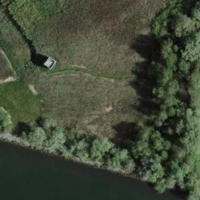
EUNIS habitat code: 16
Species observed at this site:
Corvus corone
Alcedo atthis
Bucephala clangula
Aegithalos caudatus
Spinus spinus
Ardea purpurea
Larus michahellis
Cygnus olor
Ardea alba
Erithacus rubecula
Cuculus canorus
Tringa nebularia
Anas acuta
Cyanistes caeruleus
Sus scrofa
Sturnus vulgaris
Chloris chloris
Troglodytes troglodytes
Pyrrhula pyrrhula
Corvus frugilegus
Humulus lupulus
Mareca penelope
Turdus merula
Spatula clypeata
Mareca strepera
Mergus merganser
Motacilla alba
Numenius arquata
Certhia brachydactyla
Podiceps cristatus
Actitis hypoleucos
Fulica atra
Anas crecca
Anser serrirostris
Enallagma cyathigerum
Emberiza citrinella
Turdus viscivorus
Buteo buteo
Anthus pratensis
Gallinago gallinago
Chroicocephalus ridibundus
Platalea leucorodia
Phylloscopus collybita
Ruspolia nitidula
Carduelis citrinella
Alauda arvensis
Gallinula chloropus
Pararge aegeria
Pica pica
Sitta europaea
Columba livia
Panurus biarmicus
Picus viridis
Acrocephalus scirpaceus
Motacilla cinerea
Acrocephalus arundinaceus
Alopochen aegyptiaca
Lanius excubitor
Anas platyrhynchos
Aythya ferina
Ixobrychus minutus
Aythya fuligula
Fringilla coelebs
Tadorna tadorna
Carduelis carduelis
Columba palumbus
Phalacrocorax carbo
Parus major
Columba oenas
Anser anser